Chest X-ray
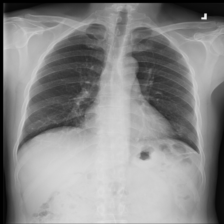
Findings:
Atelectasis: positive
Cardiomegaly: negative
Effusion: negative
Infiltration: positive
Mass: negative
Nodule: negative
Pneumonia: negative
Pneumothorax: negative
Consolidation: negative
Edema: negative
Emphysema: negative
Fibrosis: negative
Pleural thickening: negative
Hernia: negative